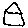
Label: house